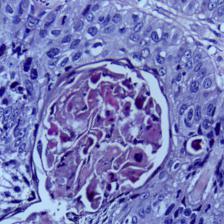
Diagnosis: OSCC